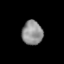
Tissue: lung
Cell type: Epithelial cells
Senescence score: 0.1359
Nuclear area (px): 489
Mean DAPI intensity: 144.528